Question: I am trying to write a code that will list the total amount of time that a record with a specific value is found next to each other as shown in the attached picture:

I have written the following code and it works fine:
'''
bit= False
exe= True
x= len(df)
for i in range (x):
#Reset bit if type not Residential
if df.loc[i,'type'] != 'Residential':
bit= False
#Duplicate data if type same
if bit and i != 0:
df.loc[i,'Test']= df.loc[(i-1),'Test']
#Finding max row for specific row
if not bit and df.loc[i,'type']=='Residential':
counter=0
k= i
while df.loc[k,'type']=='Residential' and exe:
bit= True
counter += 1
df.loc[i,'Test'] = counter
df.loc[i,'MaxTimeStamp']=df.loc[k,'price']
if k < (x-1):
k += 1
else:
exe= False
'''
However, when I am running it in a large dataframe, the run time is very slow. I have read that row iterations are not efficient and it's better to vectorise - but I am not able to vectorise the code above.
Any help would be highly appreciated.
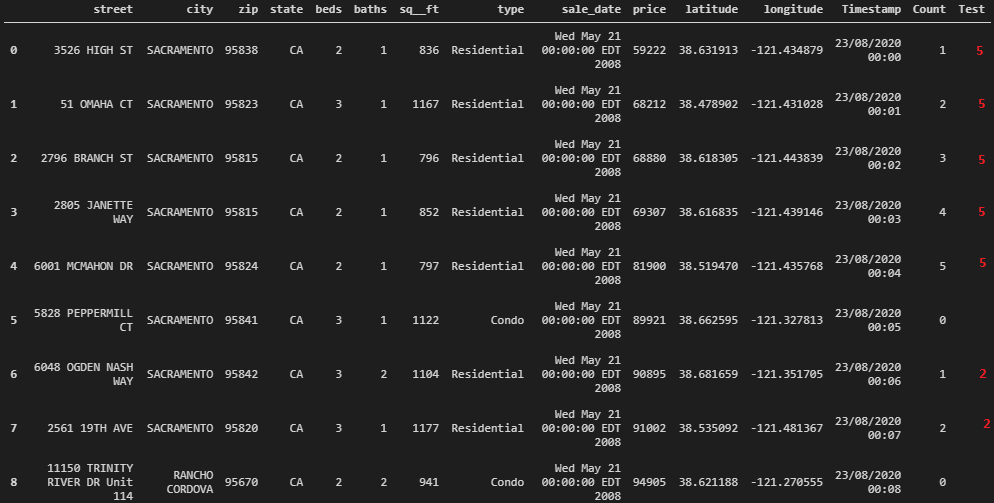
Answer: You wrote that your code is based on rows iteration, but actually the
situation is even worse. Your main loop runs over (and
at the same indices) and then, in each turn of your loop, you retrieve individual row, based of this index.
To make the thing worse, your code:
- -
As I see from your picture of the DataFrame, you actually want to
generate column with value - occured
consecutive rows with (not the amount of time,
which means rather the difference between e.g. timestamps).
For rows with other values, column should have an .
To do it, you can run
'''
df['Test'] = df.groupby((df.type.shift(1) != df.type).cumsum()).type .transform(lambda grp: grp.size if grp.iloc[0] == 'Residential' else '')
'''
To check the above code, I prepared a source DataFrame - a copy of only
column from your picture:
'''
type
0 Residential
1 Residential
2 Residential
3 Residential
4 Residential
5 Condo
6 Residential
7 Residential
8 Condo
'''
After I ran my code, the result was:
'''
type Test
0 Residential 5
1 Residential 5
2 Residential 5
3 Residential 5
4 Residential 5
5 Condo
6 Residential 2
7 Residential 2
8 Condo
'''
Your code sample sets also values in column, but:
- - -
so I left this detail untouched.
It is also worth to notice that the new column is of type,
because not all elements are numbers. If you want this column to be of
e.g. type, change the "else" value from an empty string to some
integer value, e.g. or (meaning "no data" here).
The value could also be (true "no data" marker),
but then this column would be coerced to type, because
is just a special case of .
# Edit following comments as of 29.08
1. Run: df.type.shift(1) - it displays type value from the previous row: 0 NaN
1 Residential
2 Residential
3 Residential
4 Residential
5 Residential
6 Condo
7 Residential
8 Residential
Name: type, dtype: object
For the first row the result is NaN - no data, since for the first row there is no previous row.
2. Now run: df.type.shift(1) != df.type. It displays a Series of bool type, an answer to the question: Is type in previous row other than type in the current row: 0 True
1 False
2 False
3 False
4 False
5 True
6 True
7 False
8 True
Name: type, dtype: bool
As you can see, rows with index 0, 5, 6 and 8 start a new sequence of identical values (compare with df).
3. Run: (df.type.shift(1) != df.type).cumsum(). The result is: 0 1
1 1
2 1
3 1
4 1
5 2
6 3
7 3
8 4
Name: type, dtype: int32
Note that rows with index 0 thru 4 (the first group of Residential) have value of 1. Then row 5 (Condo) has value of 2. The next group, with value of 3 are rows 6 and 7 (Residential). And finally row 8 has value of 4.
4. To see the result of grouping, run: gr = df.groupby((df.type.shift(1) != df.type).cumsum())
for key, grp in gr:
print(f'
Group: {key}
{grp}')
The result is: Group: 1
type
0 Residential
1 Residential
2 Residential
3 Residential
4 Residential
Group: 2
type
5 Condo
Group: 3
type
6 Residential
7 Residential
Group: 4
type
8 Condo
so you see the division into groups, just as I described in the previous point.
5. To be able to invoke the transformation function individually on each group, and see the result, define: trFun = lambda grp: grp.size if grp.iloc[0] == 'Residential' else ''
6. Then run: for key, grp in gr:
print(f'{key}: {trFun(gr.get_group(key).type)}')
The result is: 1: 5
2:
3: 2
4:
Note that transform works this way that the returned value is replicated to all group members, so: each row from group 1 gets 5, each row from group 2 gets an empty string, each row from group 3 gets 2, each row from group 4 gets again an empty string. And just these values are saved in Test column.
This question can be interpreted two ways:
1. How many rows in df have type equal to the previous row. Start from a more basic question: Which rows have type equal to the previous row? The answer is: df.type.shift(1) == df.type
getting: 0 False
1 True
2 True
3 True
4 True
5 False
6 False
7 True
8 False
Name: type, dtype: bool
So as you see, they are rows 1 thru 4 and 7. And to answer the original question (How many...), run: (df.type.shift(1) == df.type).sum() getting 5.
2. How many groups of consecutive values in type column has this DataFrame? The answer is: (df.type.shift(1) != df.type).sum() getting 4.